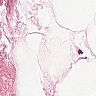
Metastatic tissue present: no